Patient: sex M, age 94
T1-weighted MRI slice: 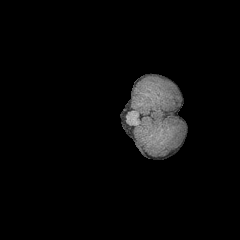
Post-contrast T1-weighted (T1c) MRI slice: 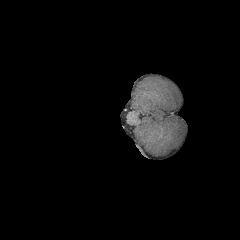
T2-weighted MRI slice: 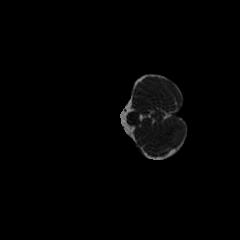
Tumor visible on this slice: no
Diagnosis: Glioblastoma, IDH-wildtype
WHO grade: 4